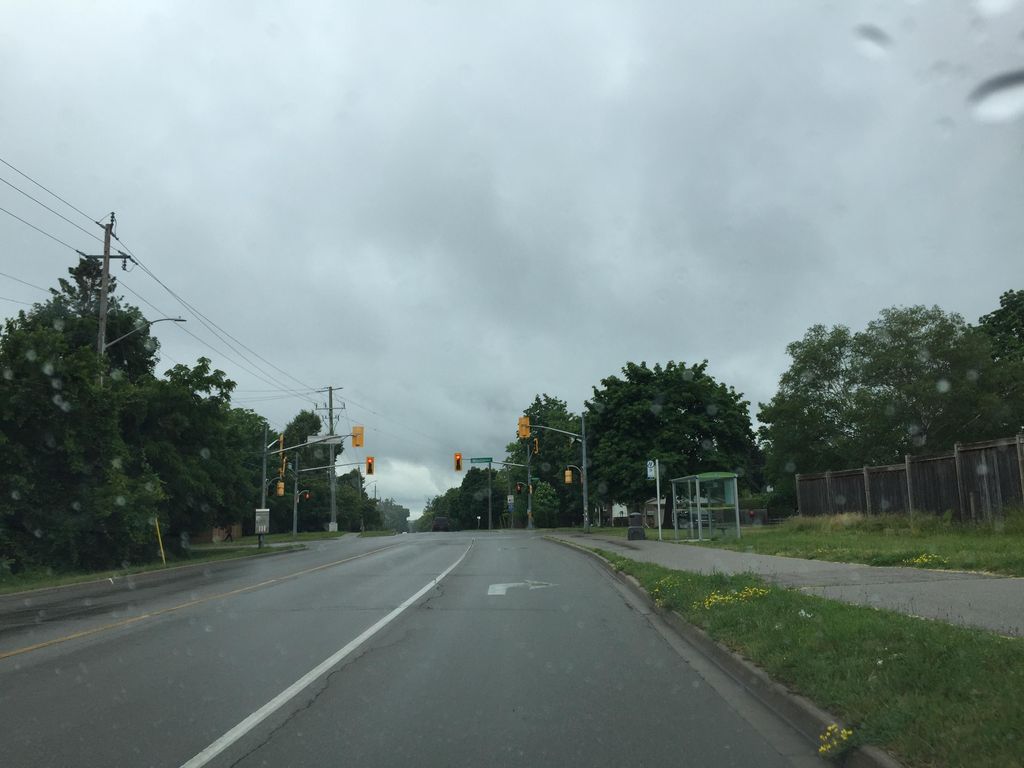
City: kitchener-waterloo